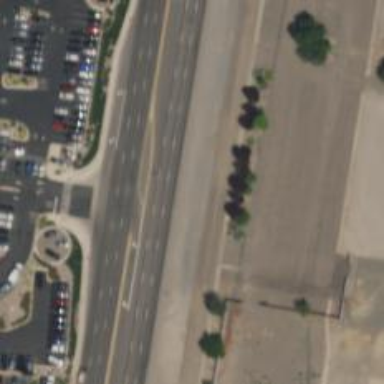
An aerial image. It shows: Primary link road with asphalt surface.